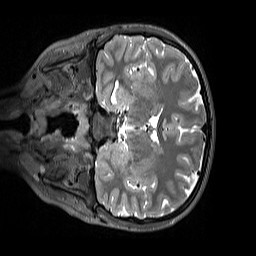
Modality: T2w
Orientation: coronal
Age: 9
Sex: male
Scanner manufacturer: siemens
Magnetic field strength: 3 T
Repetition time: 3.2 s
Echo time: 0.408 s